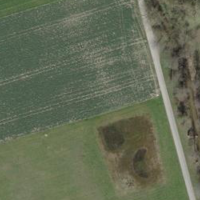
EUNIS habitat code: 52
Species observed at this site:
Corylus avellana